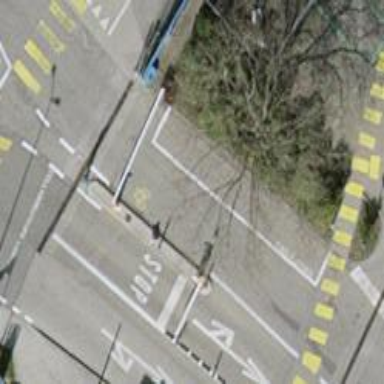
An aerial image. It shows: Lift gate barrier.